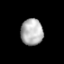
Tissue: lung
Cell type: Myeloid cells
Senescence score: 0.5848
Nuclear area (px): 577
Mean DAPI intensity: 177.504